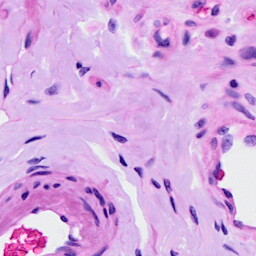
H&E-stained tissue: Ovarian